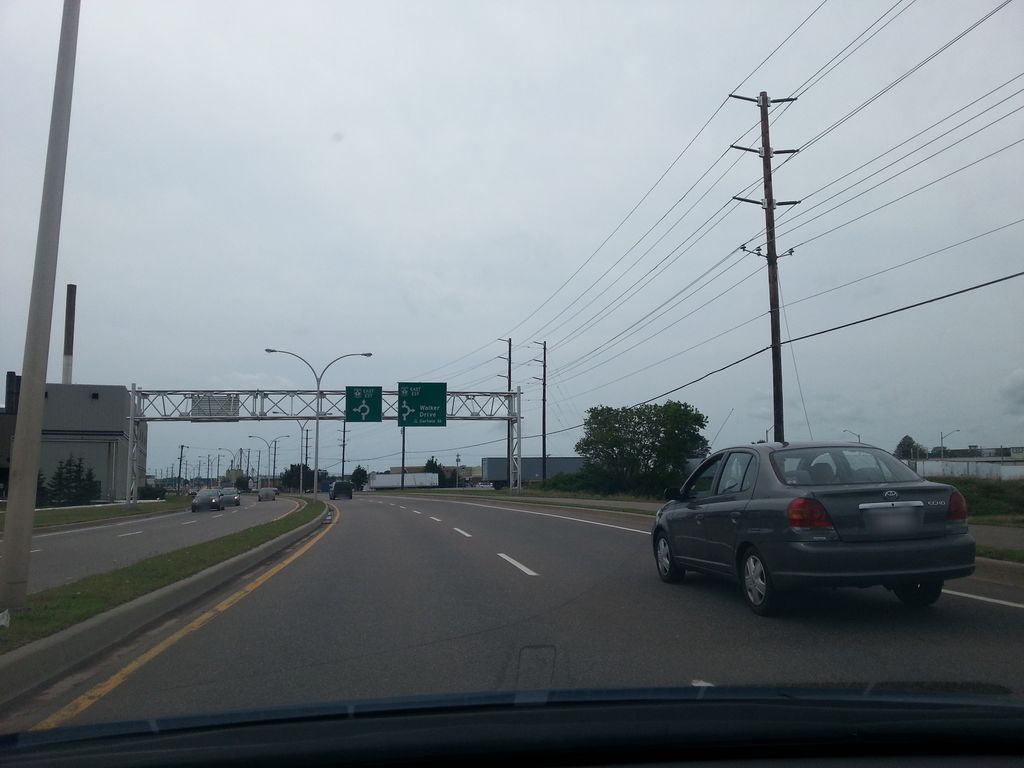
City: charlottetown